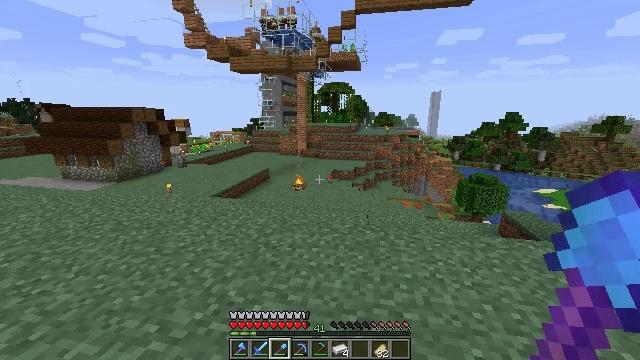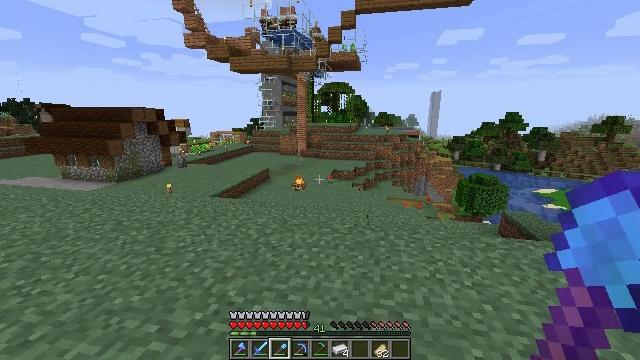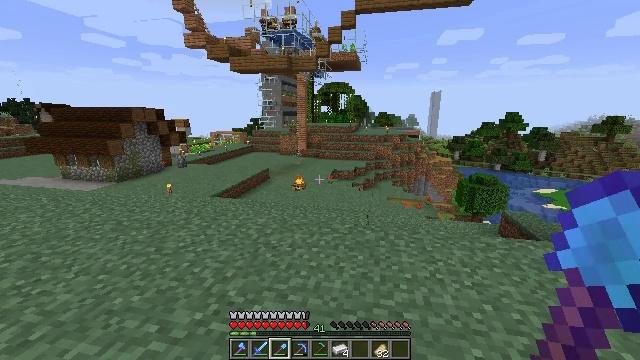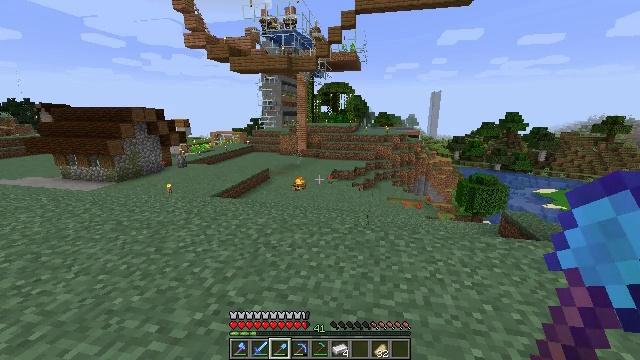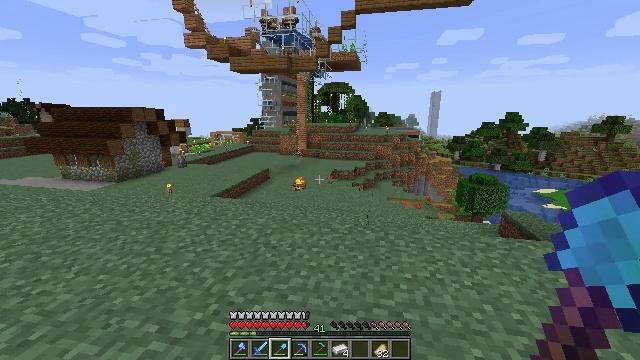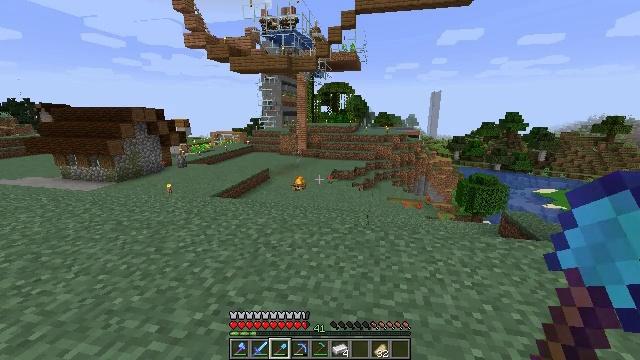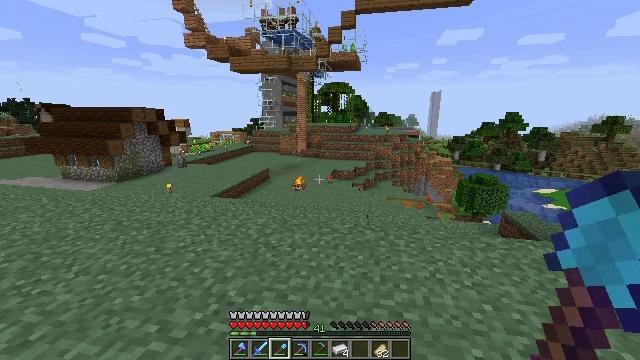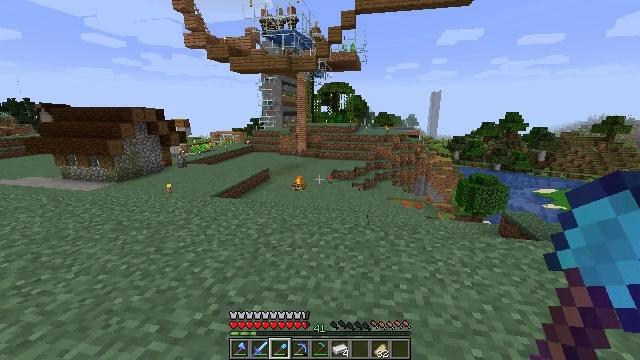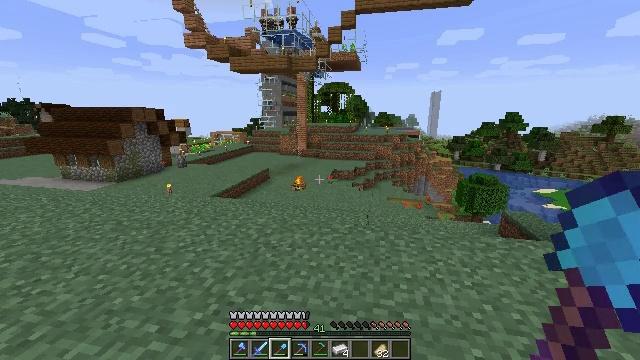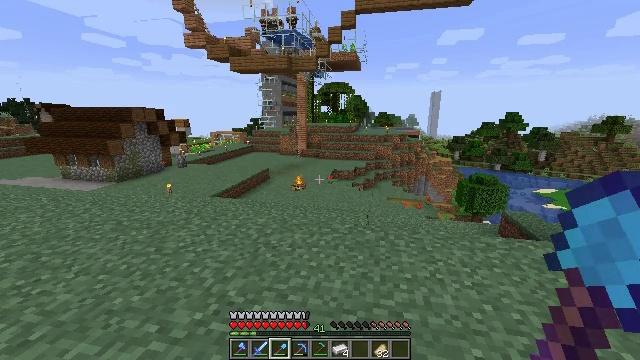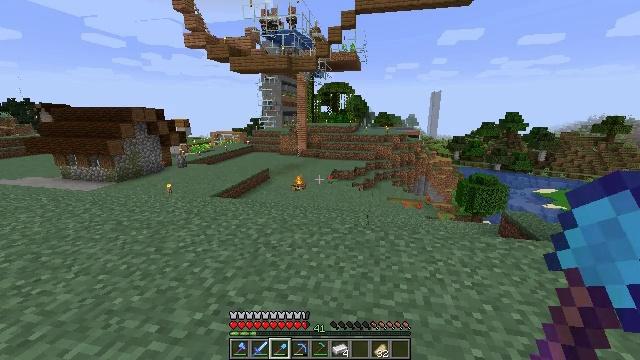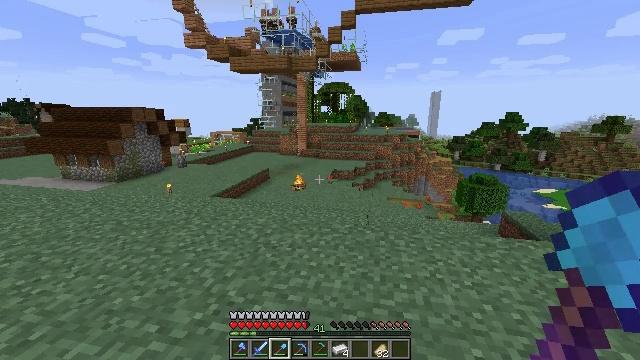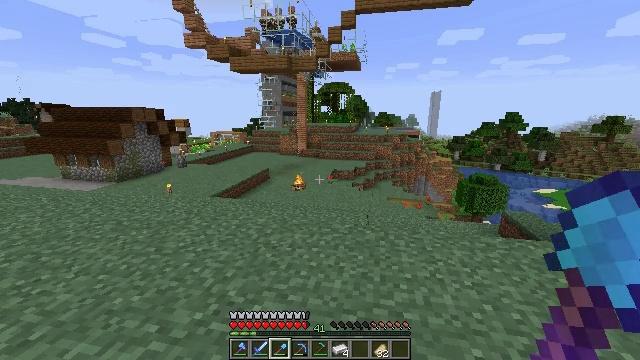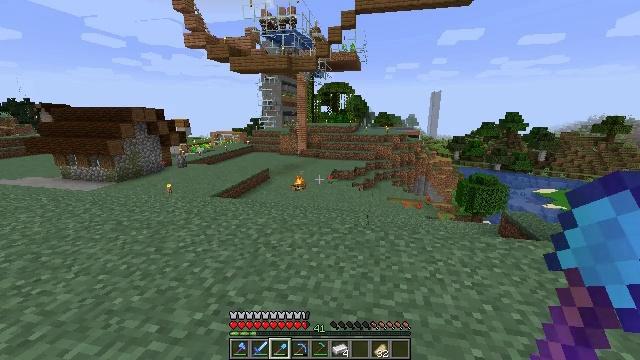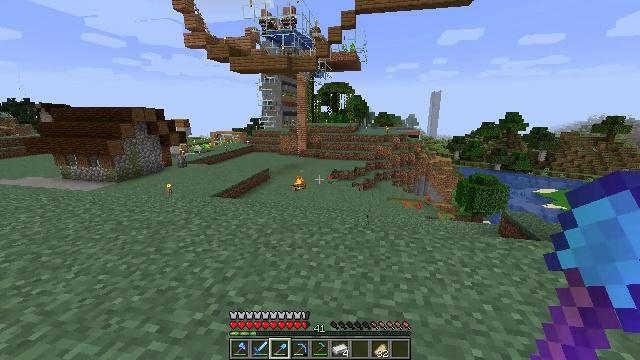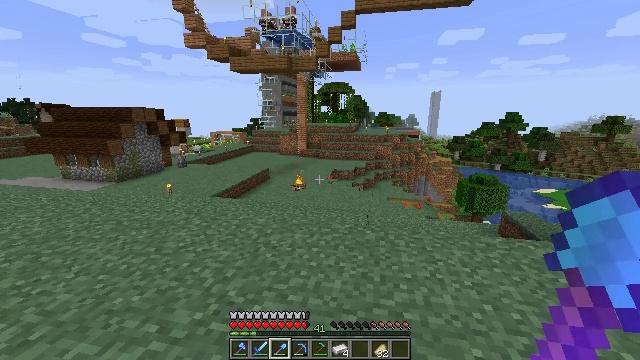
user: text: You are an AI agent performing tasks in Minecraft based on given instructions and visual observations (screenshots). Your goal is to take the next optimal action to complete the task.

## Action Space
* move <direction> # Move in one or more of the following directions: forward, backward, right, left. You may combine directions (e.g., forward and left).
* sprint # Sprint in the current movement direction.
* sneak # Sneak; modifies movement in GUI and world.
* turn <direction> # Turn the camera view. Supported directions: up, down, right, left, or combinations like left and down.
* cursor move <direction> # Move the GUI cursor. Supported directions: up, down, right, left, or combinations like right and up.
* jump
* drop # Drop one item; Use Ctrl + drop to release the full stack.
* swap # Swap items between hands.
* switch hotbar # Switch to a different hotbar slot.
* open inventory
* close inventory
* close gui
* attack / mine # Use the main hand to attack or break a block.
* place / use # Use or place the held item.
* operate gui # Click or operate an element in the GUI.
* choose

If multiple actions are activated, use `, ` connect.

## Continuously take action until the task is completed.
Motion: motion action
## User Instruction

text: Turn kelp into a dried kelp block at the crafting table.
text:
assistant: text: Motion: no_op
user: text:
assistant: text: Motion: no_op
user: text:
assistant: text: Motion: no_op
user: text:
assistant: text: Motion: no_op
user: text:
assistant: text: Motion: no_op
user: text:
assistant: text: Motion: no_op
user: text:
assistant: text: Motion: no_op
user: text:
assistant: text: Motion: no_op
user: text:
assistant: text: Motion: no_op
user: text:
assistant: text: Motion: no_op
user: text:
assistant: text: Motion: no_op
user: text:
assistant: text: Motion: no_op
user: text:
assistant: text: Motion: no_op
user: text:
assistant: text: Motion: no_op
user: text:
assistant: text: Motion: no_op
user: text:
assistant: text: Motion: no_op
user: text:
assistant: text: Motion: no_op
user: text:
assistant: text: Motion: no_op
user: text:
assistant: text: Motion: no_op
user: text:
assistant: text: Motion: no_op
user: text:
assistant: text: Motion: no_op
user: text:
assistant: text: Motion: no_op
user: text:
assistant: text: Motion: no_op
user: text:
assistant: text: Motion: no_op
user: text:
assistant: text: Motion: no_op
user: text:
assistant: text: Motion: no_op
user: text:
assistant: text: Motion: no_op
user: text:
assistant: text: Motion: no_op
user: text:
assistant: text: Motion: no_op
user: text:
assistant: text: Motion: no_op